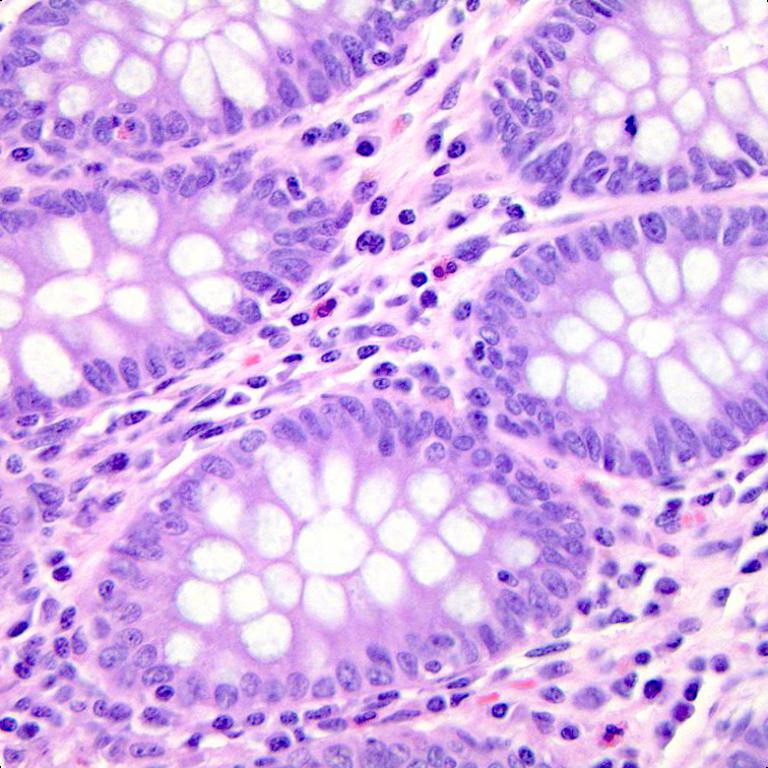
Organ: colon
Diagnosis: benign